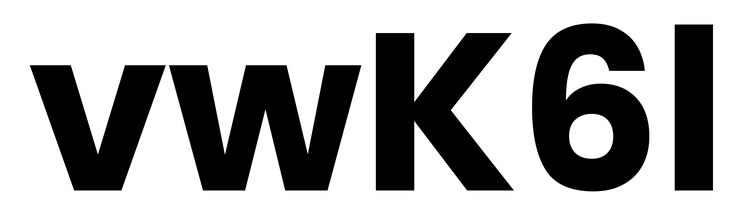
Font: Poppins-Bold